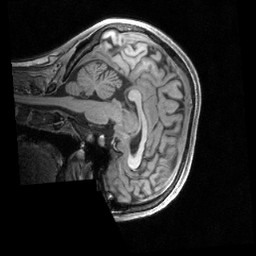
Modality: T1w
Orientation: sagittal
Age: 23
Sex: female
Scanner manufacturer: siemens
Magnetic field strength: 3 T
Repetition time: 2.4 s
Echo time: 0.00231 s